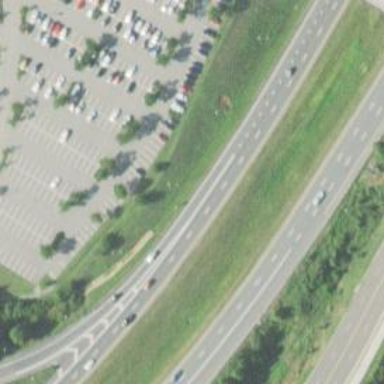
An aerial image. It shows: Motorway junction.